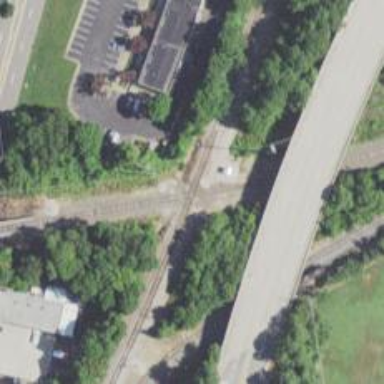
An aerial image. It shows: Railway crossing.